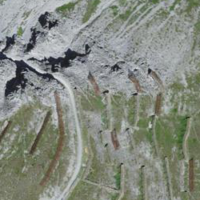
EUNIS habitat code: 31
Species observed at this site:
Saxifraga caesia
Aster alpinus